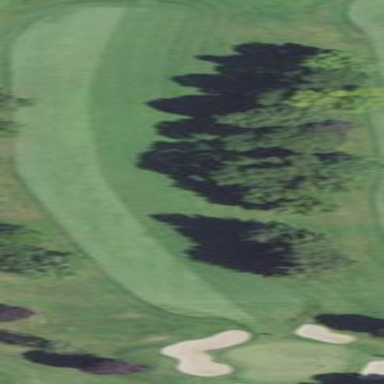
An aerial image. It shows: Well-maintained grassy area serving as golf fairway for the sport of golf.